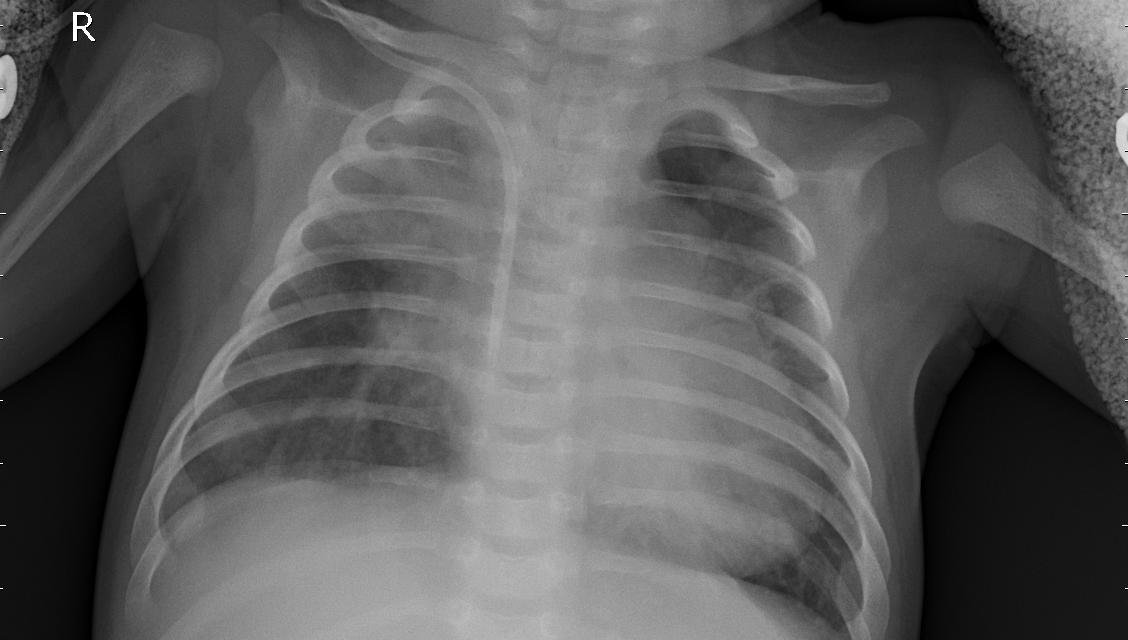
Diagnosis: PNEUMONIA